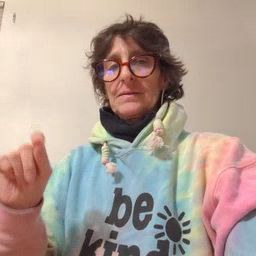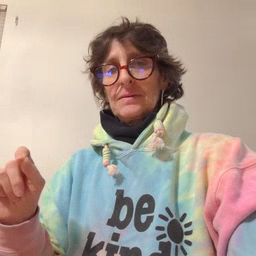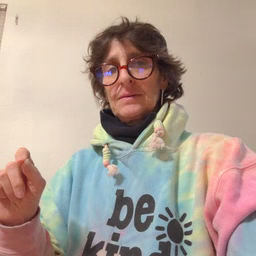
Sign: pen